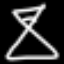
Label: hourglass